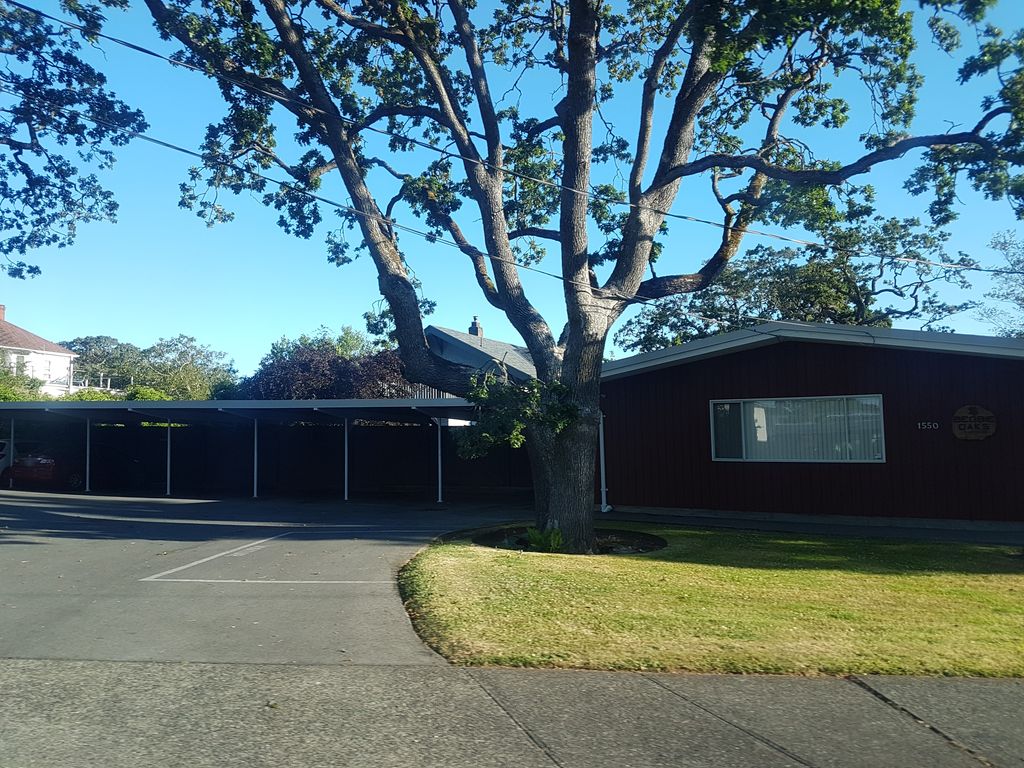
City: victoria